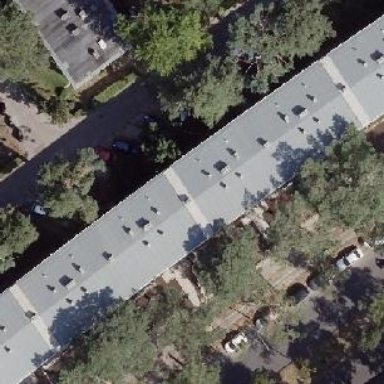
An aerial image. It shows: Building with apartments and flat roof.